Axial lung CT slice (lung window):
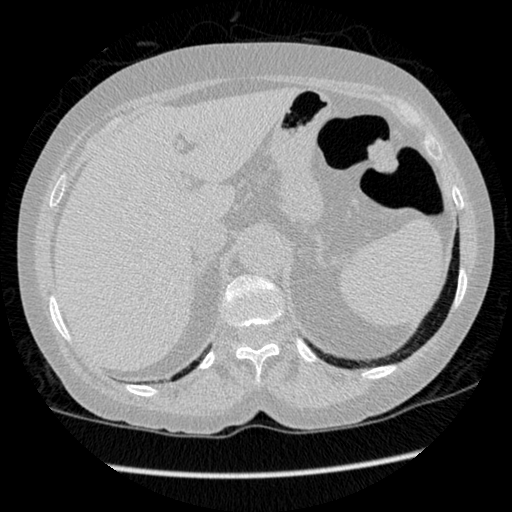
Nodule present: no